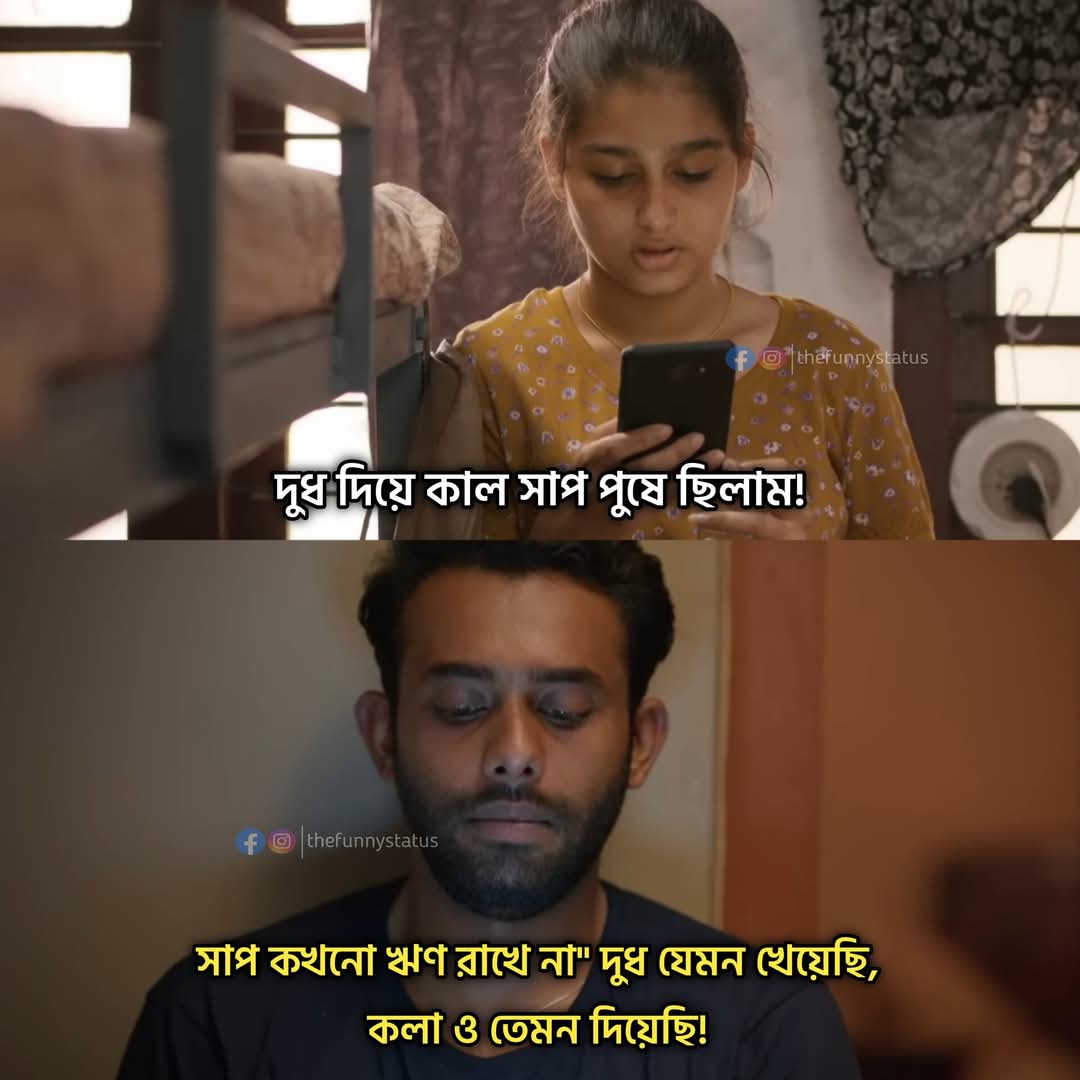
Text: দুধ দিয়ে কাল সাপ পুষে ছিলাম!
সাপ কখনো ঋণ রাখে না" দুধ যেমন খেয়েছি, কলা ও তেমন দিয়েছি!
Label: Non Hate